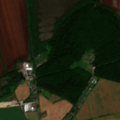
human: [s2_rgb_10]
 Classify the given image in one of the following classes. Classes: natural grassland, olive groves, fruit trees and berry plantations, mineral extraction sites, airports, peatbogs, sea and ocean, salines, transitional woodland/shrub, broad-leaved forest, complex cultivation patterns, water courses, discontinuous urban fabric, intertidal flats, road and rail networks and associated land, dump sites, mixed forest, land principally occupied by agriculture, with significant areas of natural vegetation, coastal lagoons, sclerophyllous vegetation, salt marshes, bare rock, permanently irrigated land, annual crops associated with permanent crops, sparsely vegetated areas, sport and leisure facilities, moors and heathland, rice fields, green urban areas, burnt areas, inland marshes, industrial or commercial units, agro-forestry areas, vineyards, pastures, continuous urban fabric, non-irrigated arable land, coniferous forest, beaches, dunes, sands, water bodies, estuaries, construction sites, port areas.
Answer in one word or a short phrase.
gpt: non-irrigated arable land, mixed forest, peatbogs